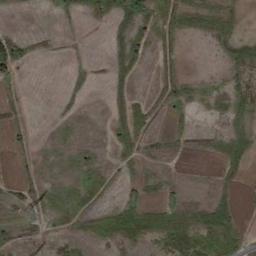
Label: rectangular_farmland